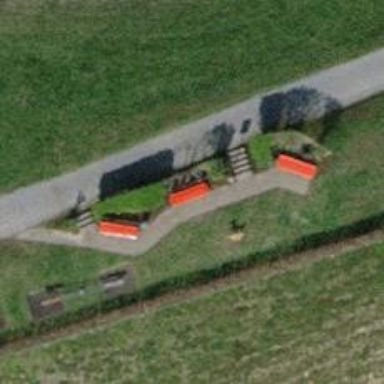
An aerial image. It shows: Red bench.